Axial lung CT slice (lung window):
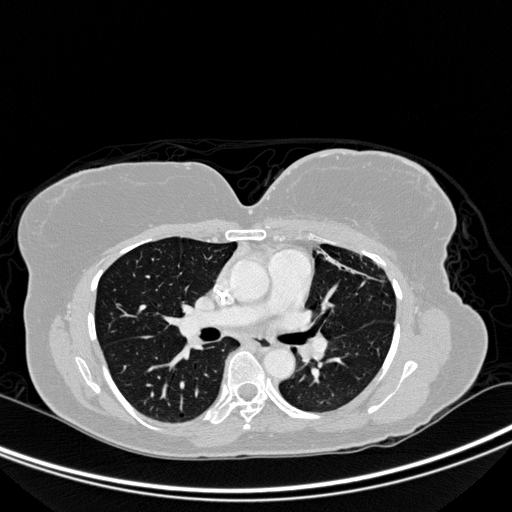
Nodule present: no